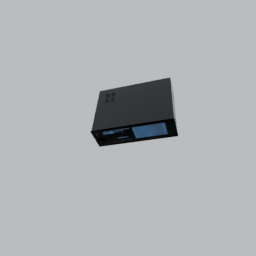
Label: electronics